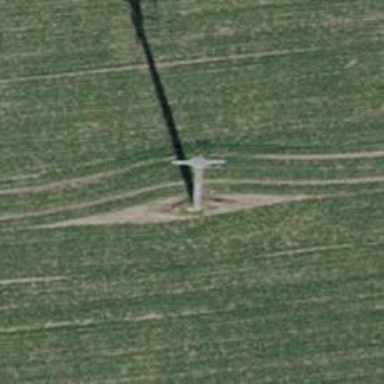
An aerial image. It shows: Concrete power pole.